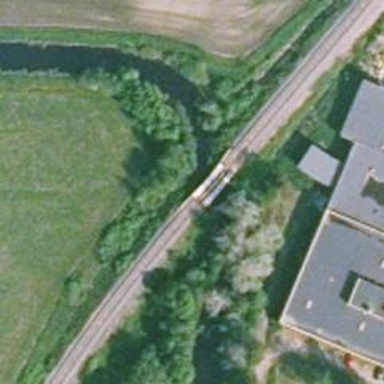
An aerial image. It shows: Bridge carrying B1 class rail track.